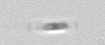
Label: Bacillariophyceae